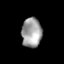
Tissue: lung
Cell type: Epithelial cells
Senescence score: 0.2426
Nuclear area (px): 585
Mean DAPI intensity: 157.595